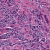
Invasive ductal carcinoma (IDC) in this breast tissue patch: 0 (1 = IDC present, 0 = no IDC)